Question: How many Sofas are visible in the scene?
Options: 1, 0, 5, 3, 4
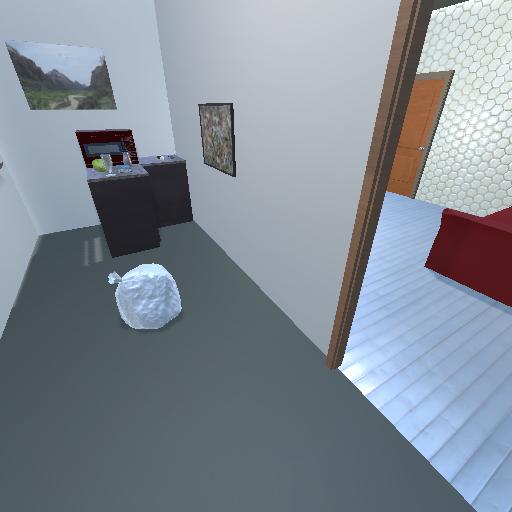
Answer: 1